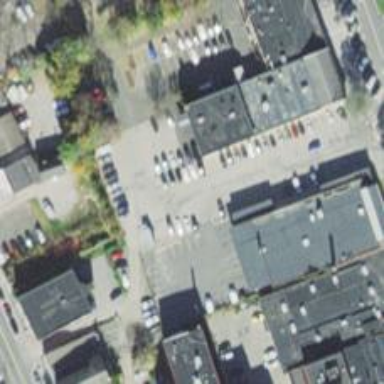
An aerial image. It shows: Commercial building.